Field crop: maize
Growth stage: 2
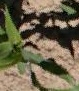
Species: maize